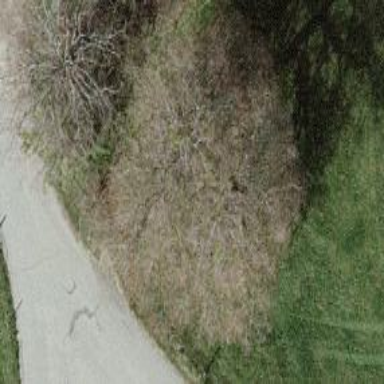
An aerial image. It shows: Single tag "natural: tree."